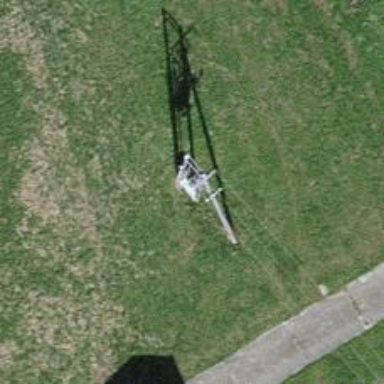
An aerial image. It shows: Power pole.